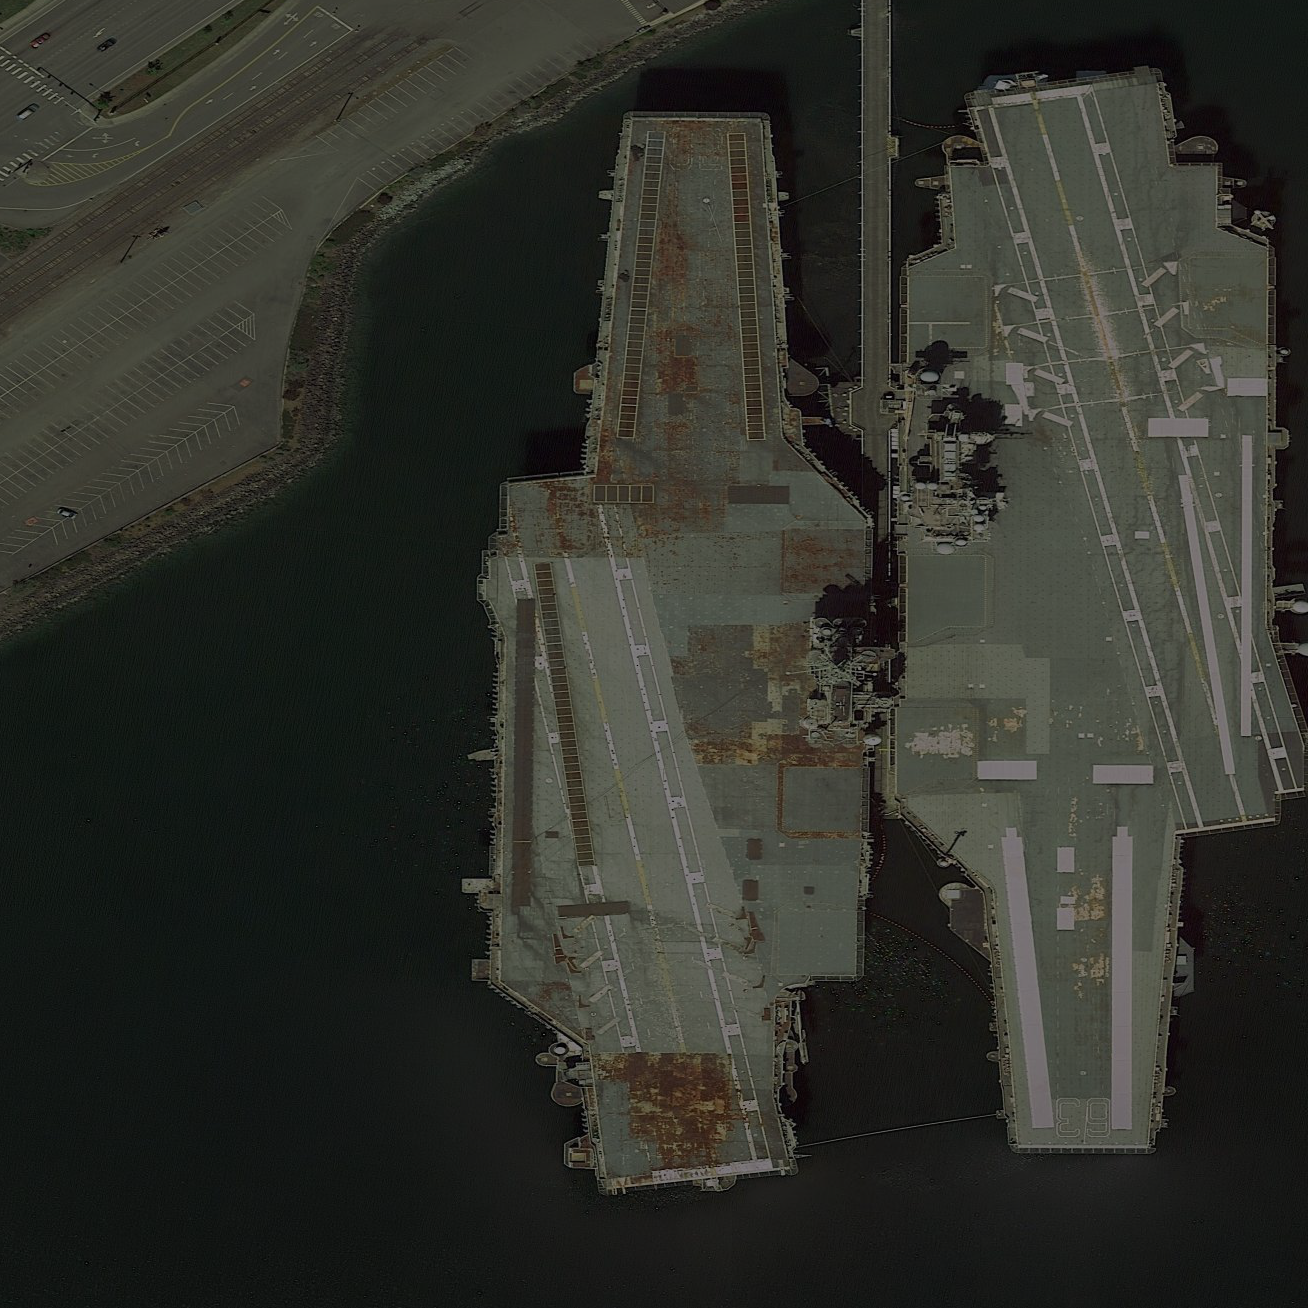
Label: aircraft_carrier